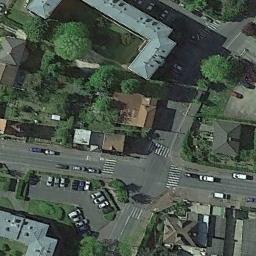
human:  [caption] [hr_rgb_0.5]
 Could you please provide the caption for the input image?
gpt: There are several moving vehicles on the road at the intersection, There are many buildings and some trees around the intersection, And many cars are parked in the open space beside the intersection .

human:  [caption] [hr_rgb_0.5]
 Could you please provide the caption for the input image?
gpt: An intersection with normal traffic located in a residential area with some green areas .

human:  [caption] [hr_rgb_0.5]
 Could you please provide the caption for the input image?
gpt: There are many different shapes of buildings beside the intersection .

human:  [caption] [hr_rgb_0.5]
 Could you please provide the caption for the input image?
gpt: There are some cars at the intersection .

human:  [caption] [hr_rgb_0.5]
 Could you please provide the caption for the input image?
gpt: There are some green trees and two blue buildings beside the intersection .